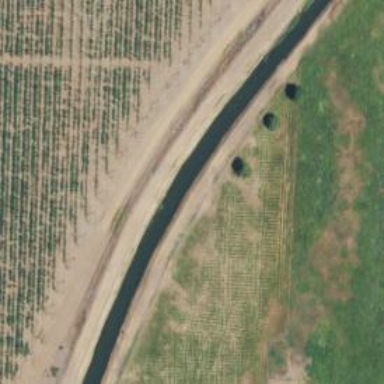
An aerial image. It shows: Canal used for irrigation purposes.